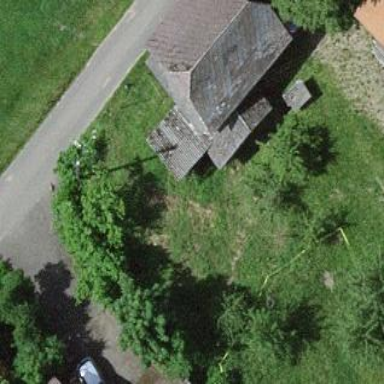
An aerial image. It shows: Rural barn.